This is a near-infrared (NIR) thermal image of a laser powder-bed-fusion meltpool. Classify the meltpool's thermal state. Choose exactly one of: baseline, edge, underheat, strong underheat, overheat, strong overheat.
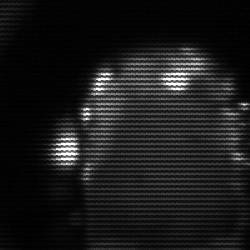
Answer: baseline